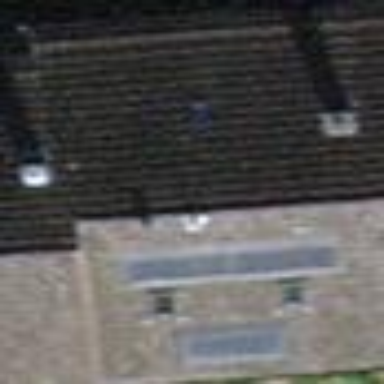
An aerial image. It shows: Building with tiled roof.